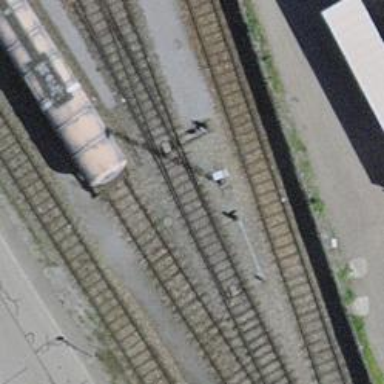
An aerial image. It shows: Railway switch.